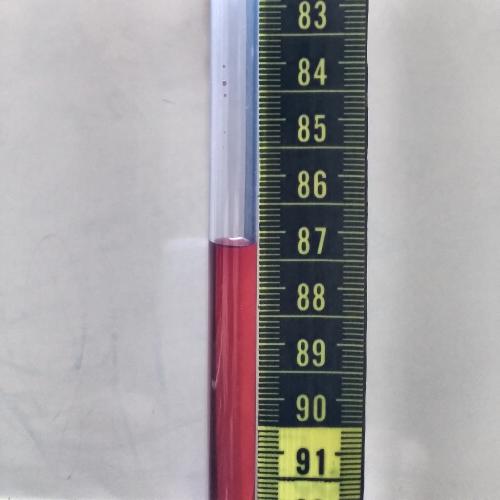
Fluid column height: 87.2 cm